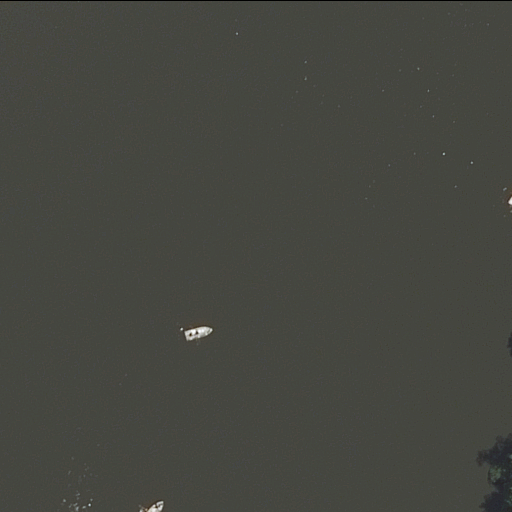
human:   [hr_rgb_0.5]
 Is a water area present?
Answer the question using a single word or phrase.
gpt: yes

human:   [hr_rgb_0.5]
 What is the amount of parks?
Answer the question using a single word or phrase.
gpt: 1

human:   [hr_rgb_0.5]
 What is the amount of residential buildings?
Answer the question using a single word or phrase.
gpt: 0

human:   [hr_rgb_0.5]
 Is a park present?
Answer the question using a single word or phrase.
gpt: yes

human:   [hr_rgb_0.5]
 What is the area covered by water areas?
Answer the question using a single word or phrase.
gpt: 10627m2

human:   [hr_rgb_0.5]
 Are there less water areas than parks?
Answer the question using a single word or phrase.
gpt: no

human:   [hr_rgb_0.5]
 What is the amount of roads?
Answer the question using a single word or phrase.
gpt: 0

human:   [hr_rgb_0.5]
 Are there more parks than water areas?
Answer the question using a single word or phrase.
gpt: no

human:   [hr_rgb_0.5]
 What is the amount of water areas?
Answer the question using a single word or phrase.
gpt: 1

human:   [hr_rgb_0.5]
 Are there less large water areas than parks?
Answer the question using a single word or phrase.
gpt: no

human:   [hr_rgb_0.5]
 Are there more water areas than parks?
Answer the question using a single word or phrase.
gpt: no

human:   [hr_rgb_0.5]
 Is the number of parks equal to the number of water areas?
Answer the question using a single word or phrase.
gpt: yes

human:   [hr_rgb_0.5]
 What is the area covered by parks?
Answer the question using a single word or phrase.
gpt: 10627m2

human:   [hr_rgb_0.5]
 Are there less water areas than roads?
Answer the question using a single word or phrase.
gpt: no

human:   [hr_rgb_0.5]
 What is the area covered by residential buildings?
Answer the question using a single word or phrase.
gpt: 0m2

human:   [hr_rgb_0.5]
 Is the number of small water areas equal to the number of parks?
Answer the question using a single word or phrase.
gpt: no

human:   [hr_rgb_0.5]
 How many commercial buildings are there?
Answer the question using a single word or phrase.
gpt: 0

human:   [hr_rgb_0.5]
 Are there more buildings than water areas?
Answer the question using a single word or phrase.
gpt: no

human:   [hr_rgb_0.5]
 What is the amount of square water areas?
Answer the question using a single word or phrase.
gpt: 0

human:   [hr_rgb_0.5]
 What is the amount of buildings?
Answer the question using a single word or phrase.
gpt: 0

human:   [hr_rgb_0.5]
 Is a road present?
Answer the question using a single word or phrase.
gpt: no

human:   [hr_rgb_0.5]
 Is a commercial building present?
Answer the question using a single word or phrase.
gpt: no

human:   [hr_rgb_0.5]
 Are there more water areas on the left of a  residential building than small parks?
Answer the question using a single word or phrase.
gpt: no

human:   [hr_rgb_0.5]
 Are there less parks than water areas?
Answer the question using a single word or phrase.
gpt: no

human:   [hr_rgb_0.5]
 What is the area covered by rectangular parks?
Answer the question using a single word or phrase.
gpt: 10627m2

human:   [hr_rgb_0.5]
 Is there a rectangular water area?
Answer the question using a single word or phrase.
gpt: yes

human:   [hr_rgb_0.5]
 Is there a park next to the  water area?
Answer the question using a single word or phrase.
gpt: yes

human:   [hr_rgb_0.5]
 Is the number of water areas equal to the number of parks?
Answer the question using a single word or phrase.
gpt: yes

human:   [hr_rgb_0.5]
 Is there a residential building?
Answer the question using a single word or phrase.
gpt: no

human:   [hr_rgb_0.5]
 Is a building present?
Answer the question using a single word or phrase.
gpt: no

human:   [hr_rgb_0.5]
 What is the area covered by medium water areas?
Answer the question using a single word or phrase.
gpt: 0m2

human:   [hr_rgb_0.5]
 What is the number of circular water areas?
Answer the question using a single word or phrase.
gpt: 0

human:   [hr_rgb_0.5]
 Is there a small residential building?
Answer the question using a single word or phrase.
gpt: no

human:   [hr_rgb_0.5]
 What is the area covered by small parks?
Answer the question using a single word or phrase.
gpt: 0m2

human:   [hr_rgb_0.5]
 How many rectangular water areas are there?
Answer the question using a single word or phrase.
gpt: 1

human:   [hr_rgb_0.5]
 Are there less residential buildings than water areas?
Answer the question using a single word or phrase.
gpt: yes

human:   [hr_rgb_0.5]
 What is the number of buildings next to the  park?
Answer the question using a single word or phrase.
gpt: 0

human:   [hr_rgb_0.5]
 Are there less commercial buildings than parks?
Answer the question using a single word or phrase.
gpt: yes

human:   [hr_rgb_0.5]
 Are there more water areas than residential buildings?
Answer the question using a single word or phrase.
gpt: yes

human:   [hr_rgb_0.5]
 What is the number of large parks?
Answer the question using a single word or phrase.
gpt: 1

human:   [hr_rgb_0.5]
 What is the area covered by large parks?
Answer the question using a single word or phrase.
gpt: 10627m2

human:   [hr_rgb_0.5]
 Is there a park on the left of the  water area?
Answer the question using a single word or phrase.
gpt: no

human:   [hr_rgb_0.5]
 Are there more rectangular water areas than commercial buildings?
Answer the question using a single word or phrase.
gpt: yes

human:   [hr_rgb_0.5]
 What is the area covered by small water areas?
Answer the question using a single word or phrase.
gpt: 0m2

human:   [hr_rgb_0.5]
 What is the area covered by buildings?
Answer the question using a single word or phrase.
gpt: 0m2

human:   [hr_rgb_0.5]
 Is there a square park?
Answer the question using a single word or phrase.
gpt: no

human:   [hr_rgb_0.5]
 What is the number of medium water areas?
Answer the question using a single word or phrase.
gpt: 0

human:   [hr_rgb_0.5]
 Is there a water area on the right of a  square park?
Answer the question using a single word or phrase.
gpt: no

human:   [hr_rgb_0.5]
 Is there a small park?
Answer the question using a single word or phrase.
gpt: no

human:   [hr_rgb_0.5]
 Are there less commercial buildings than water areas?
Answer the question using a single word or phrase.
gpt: yes

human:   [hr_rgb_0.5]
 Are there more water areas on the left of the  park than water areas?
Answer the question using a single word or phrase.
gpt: no

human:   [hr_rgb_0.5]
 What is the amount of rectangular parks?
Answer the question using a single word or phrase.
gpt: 1

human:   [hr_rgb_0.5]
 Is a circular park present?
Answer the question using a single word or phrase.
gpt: no

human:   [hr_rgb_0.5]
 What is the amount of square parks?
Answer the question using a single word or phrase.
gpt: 0

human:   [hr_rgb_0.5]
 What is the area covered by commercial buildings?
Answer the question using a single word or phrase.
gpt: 0m2

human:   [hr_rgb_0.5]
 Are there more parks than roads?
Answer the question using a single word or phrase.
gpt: yes

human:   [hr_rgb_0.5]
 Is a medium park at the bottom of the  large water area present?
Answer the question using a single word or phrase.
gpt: no

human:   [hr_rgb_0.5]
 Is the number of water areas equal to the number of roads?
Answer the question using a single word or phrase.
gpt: no

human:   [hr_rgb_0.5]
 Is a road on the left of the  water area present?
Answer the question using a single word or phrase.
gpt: no

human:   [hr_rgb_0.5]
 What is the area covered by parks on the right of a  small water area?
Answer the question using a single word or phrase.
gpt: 0m2

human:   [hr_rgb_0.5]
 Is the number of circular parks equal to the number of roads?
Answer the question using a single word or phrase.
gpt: yes

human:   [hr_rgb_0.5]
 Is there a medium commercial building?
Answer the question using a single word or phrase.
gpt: no

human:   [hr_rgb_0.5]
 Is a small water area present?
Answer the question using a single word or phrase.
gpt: no

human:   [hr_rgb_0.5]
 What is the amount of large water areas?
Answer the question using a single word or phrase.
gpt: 1